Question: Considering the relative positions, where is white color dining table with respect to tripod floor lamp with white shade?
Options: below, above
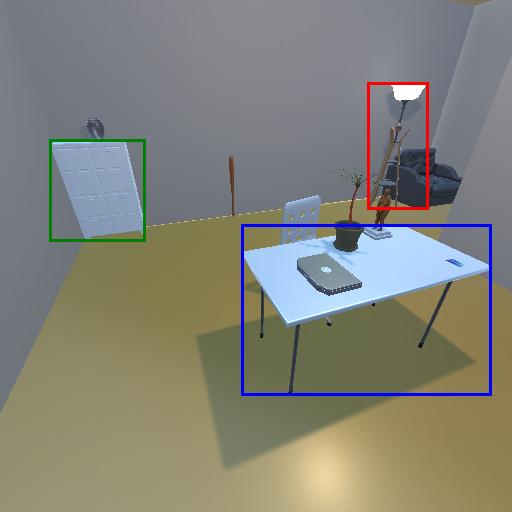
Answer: below